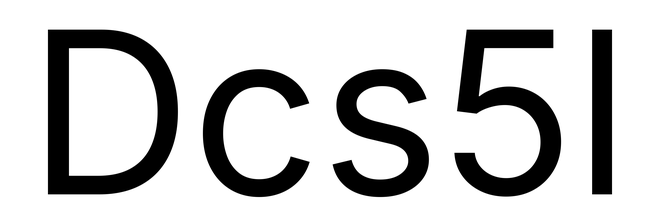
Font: Inter_Regular